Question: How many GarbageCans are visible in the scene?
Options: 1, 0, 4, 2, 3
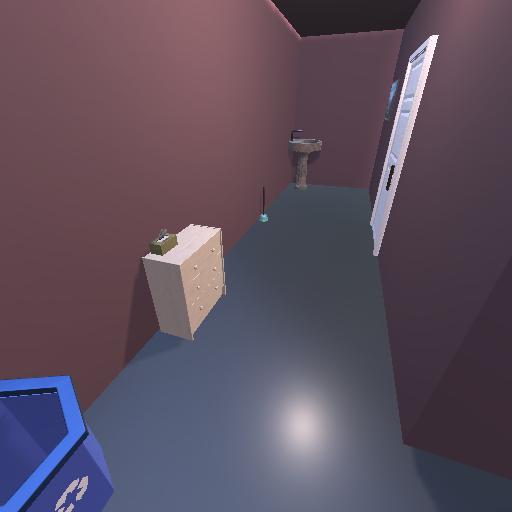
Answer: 1